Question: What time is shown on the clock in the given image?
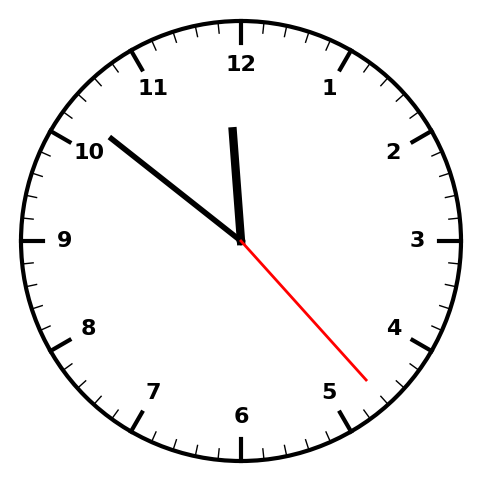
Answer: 11:51:23